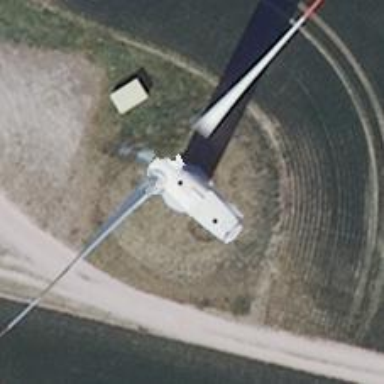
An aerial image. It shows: Wind generator powered by horizontal axis wind turbine.